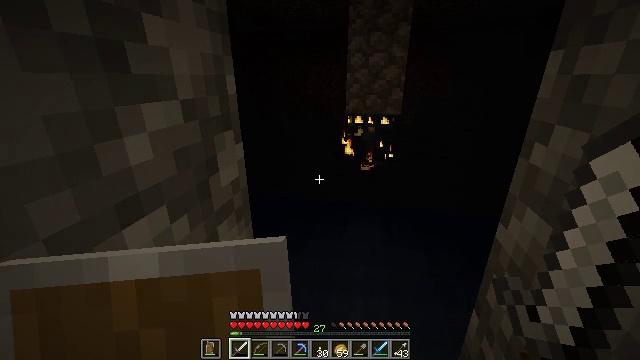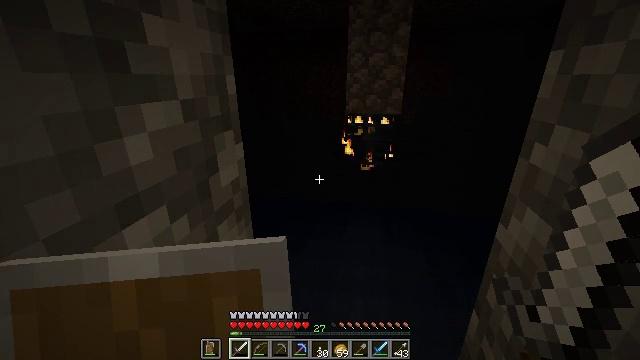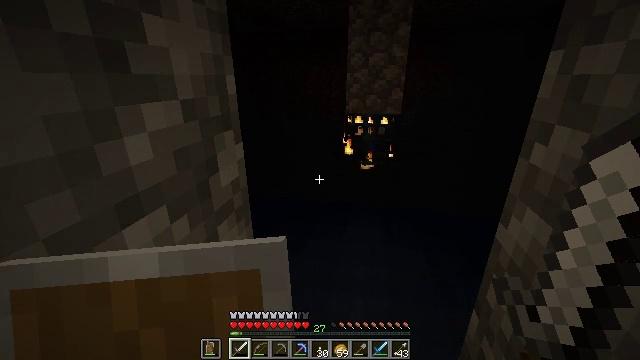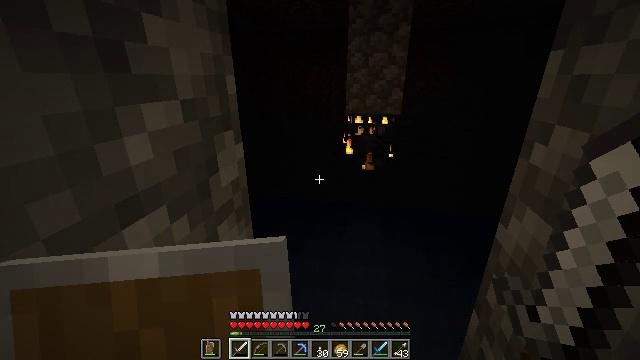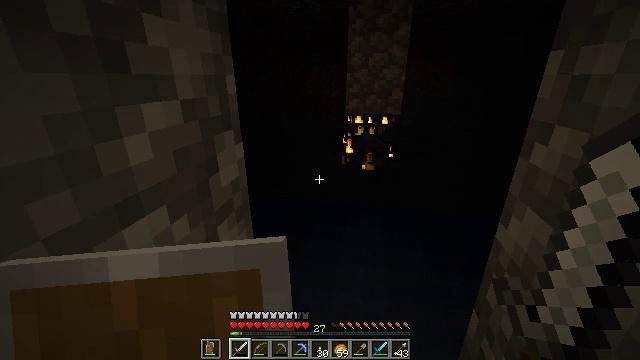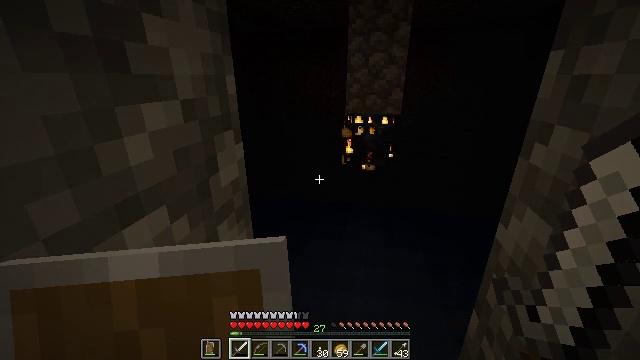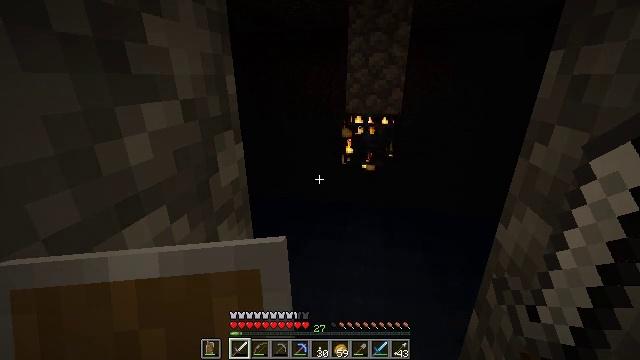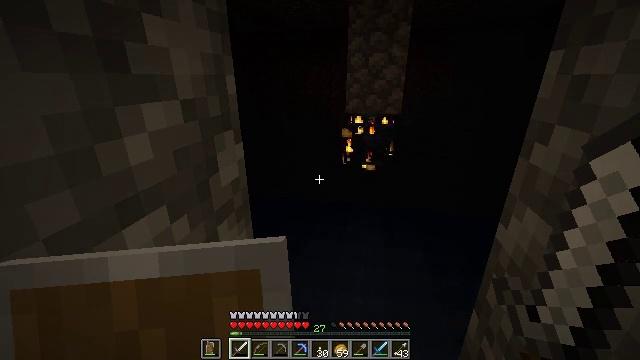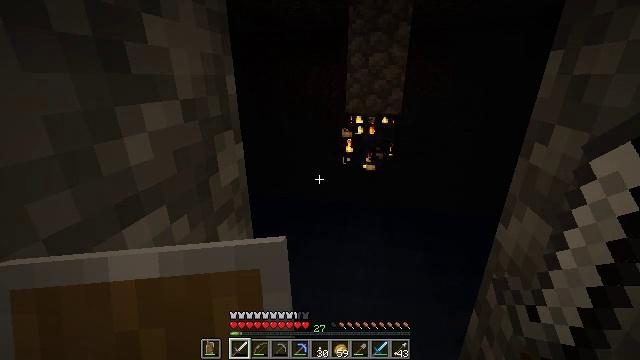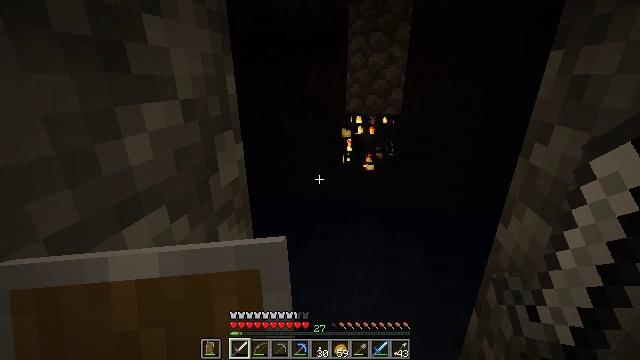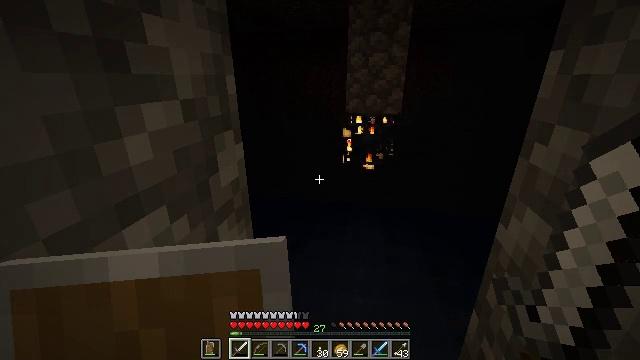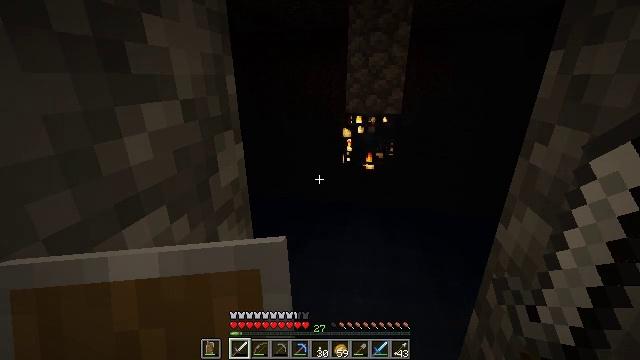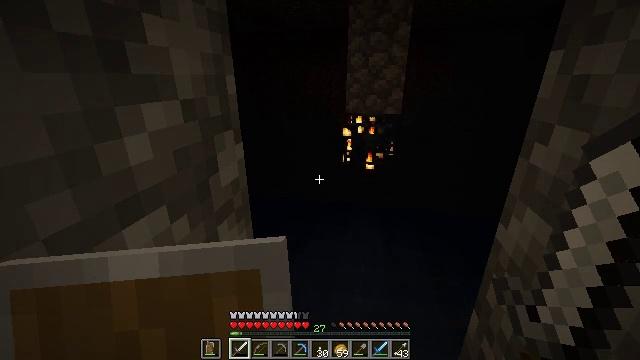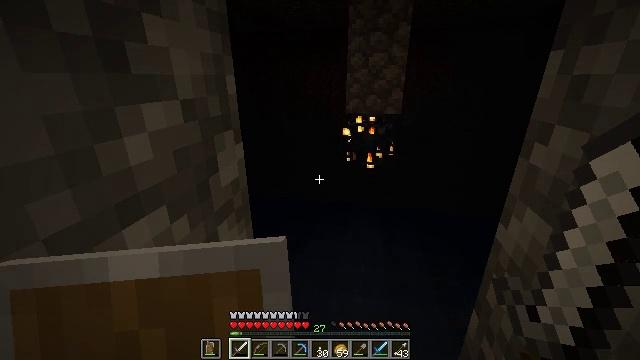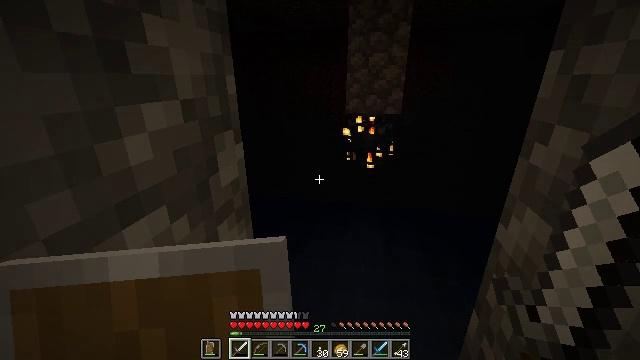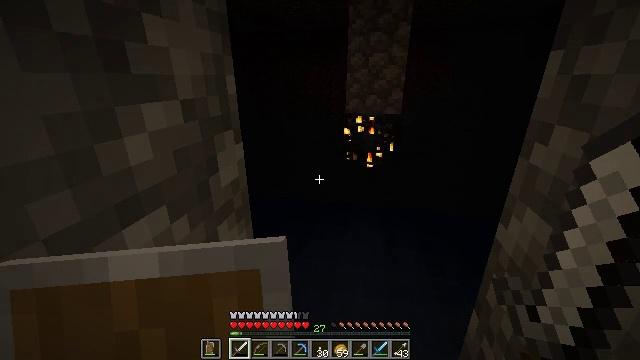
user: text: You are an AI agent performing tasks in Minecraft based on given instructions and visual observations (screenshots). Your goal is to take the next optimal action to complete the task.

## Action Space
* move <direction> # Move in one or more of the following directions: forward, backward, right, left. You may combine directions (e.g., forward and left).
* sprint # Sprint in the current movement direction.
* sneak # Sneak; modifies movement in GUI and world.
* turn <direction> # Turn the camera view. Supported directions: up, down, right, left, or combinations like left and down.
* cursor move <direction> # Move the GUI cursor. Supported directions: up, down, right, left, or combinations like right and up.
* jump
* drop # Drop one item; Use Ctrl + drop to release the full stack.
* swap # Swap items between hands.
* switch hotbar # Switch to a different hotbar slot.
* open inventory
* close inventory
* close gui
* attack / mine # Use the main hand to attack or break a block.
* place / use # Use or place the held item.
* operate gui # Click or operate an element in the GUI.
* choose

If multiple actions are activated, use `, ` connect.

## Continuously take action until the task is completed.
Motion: motion action
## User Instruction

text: Drop an iron sword.
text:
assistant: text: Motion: no_op
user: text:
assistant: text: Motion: no_op
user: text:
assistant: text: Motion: no_op
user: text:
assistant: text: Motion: no_op
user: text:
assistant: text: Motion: no_op
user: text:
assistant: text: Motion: no_op
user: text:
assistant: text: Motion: no_op
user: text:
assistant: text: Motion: no_op
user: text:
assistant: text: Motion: no_op
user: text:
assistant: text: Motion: no_op
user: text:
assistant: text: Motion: no_op
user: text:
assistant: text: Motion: no_op
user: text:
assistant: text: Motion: no_op
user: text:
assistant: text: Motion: no_op
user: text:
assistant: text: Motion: no_op
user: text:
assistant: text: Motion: no_op
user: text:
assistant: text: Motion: no_op
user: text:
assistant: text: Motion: no_op
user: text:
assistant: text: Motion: no_op
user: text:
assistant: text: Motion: no_op
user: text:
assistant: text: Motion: no_op
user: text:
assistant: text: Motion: no_op
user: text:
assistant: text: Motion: no_op
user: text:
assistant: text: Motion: no_op
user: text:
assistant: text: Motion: no_op
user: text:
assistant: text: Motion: no_op
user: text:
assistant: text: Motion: no_op
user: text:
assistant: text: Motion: no_op
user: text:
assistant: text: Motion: no_op
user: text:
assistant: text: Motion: no_op